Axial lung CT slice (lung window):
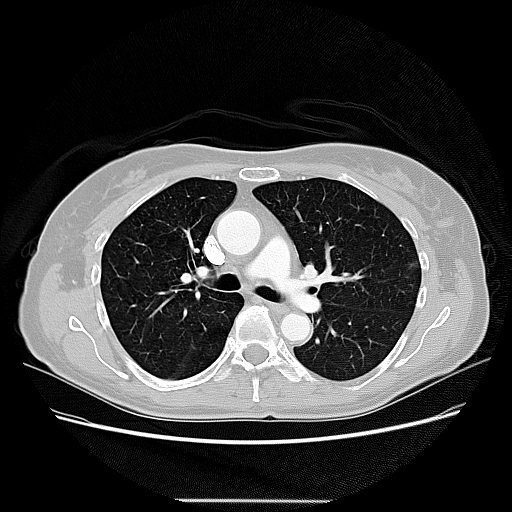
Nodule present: no